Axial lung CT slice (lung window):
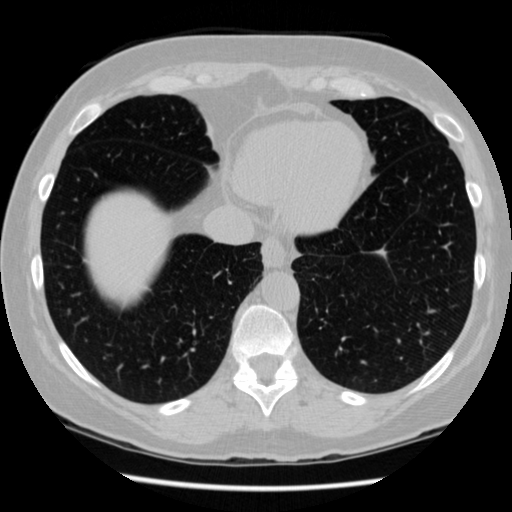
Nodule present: no